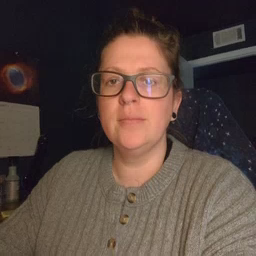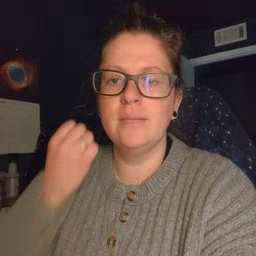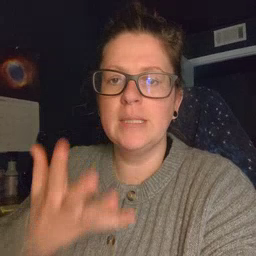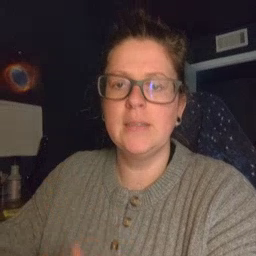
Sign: many